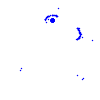
Particle: pion